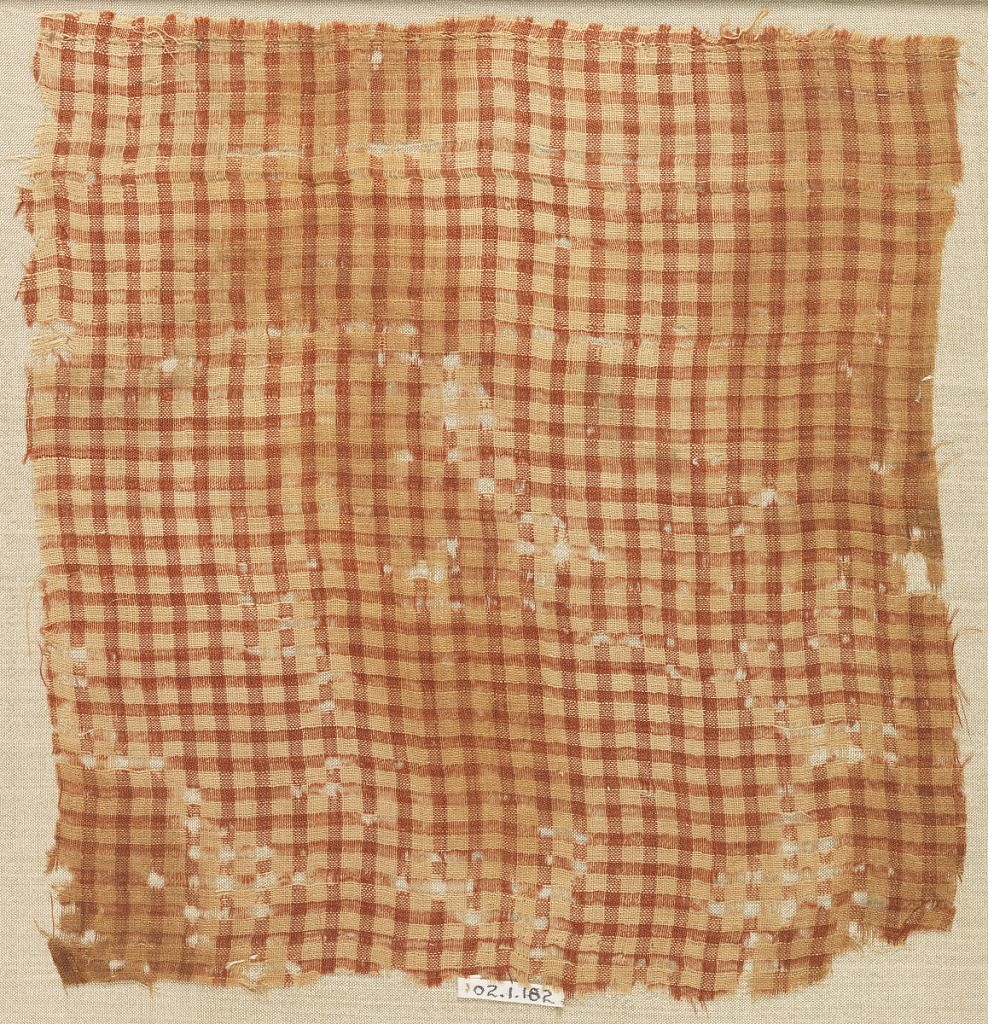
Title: Fragment
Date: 13th century
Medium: silk, linen Technique: plain weave
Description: Checkerboard fabric in red and tan. Linen is tan, the silk is red.